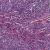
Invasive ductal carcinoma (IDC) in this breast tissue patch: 1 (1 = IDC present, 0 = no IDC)